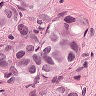
Metastatic tissue present: yes